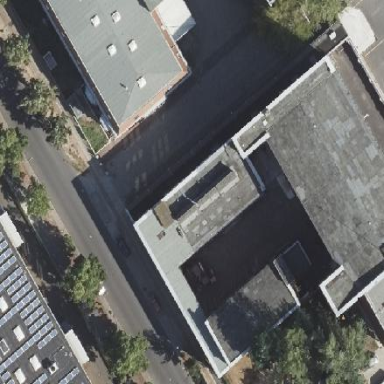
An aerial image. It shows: Building with flat roof.